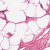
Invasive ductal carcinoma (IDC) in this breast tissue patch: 0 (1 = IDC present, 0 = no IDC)